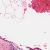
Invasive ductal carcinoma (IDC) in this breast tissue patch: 0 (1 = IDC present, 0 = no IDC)